Field crop: maize
Growth stage: 2
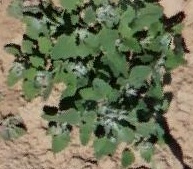
Species: chenopodium